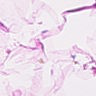
Metastatic tissue present: no